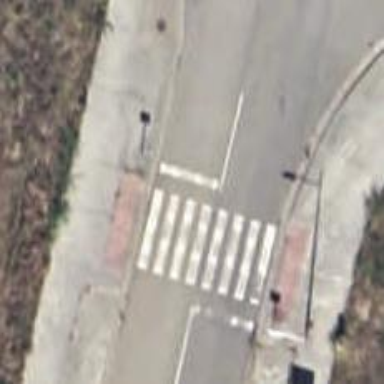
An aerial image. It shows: Zebra crossing on the road.